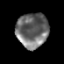
Tissue: prostate
Cell type: T cells
Senescence score: 0.3412
Nuclear area (px): 1075
Mean DAPI intensity: 108.669